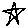
Label: star